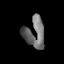
Tissue: skin
Cell type: Myeloid cells
Senescence score: 0.895
Nuclear area (px): 555
Mean DAPI intensity: 113.726